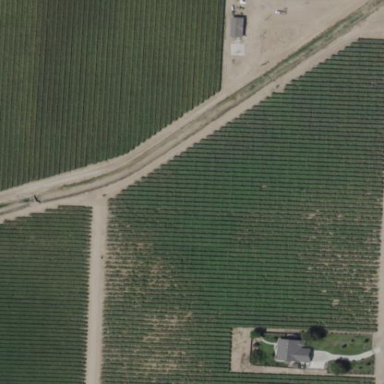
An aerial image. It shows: Beautiful vineyard in the countryside.